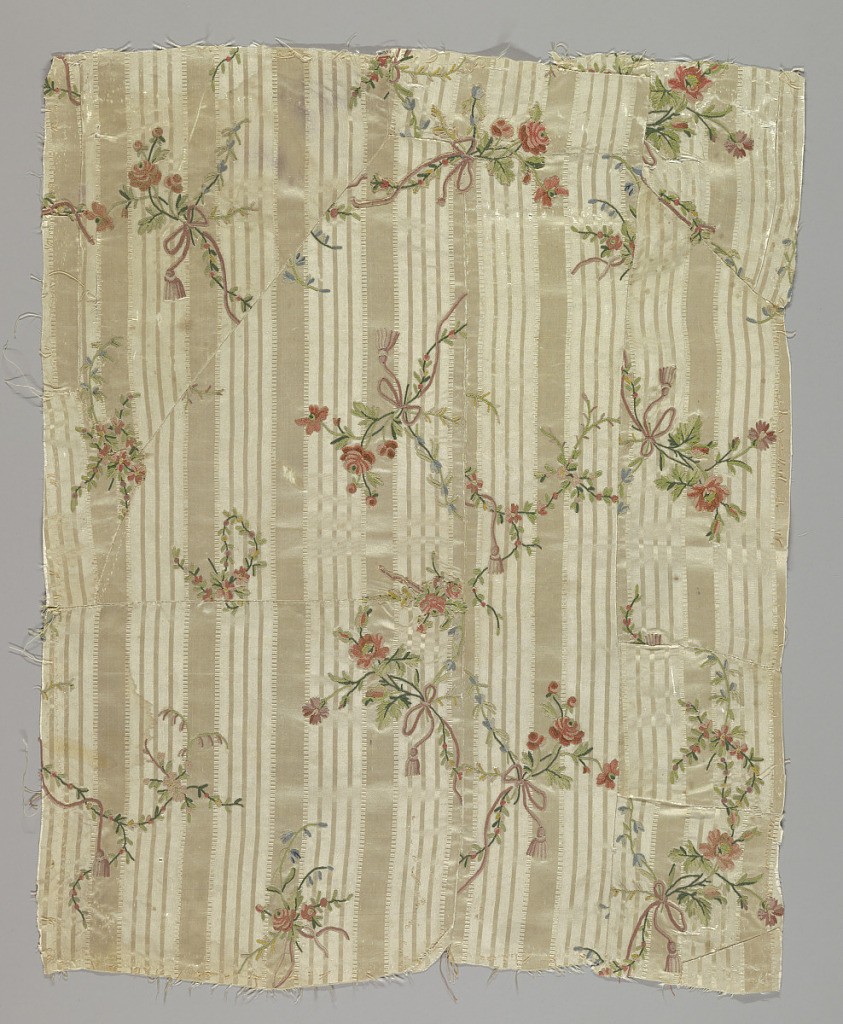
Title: Textile
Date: ca. 1770
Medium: silk Technique: chain stitch embroidery in colored silk and chenille on ribbed (compound satin) weave
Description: Panel made of fifteen fragments of embroidery, floral pattern in colored silks and chenille (chain stitch) on ribbed silk with satin stripes (fancy compound satin). Selvage of three narrow green stripes.